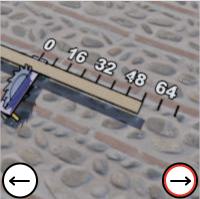
Task: length
Answer: 56
First scale value: 16.0